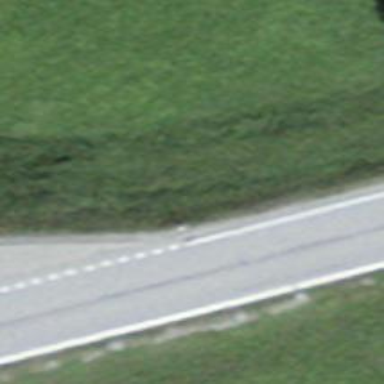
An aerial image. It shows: Asphalt road classified as tertiary.